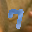
Label: 7